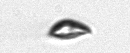
Label: Cryptophyta